Interaction volume radius: 10 \u00c5
Interaction volume height: 25 \u00c5
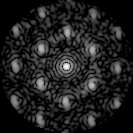
Disorder parameter: 0.4454